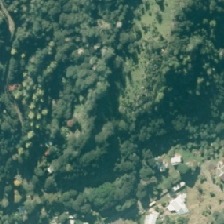
Land cover: low_producing_grassland